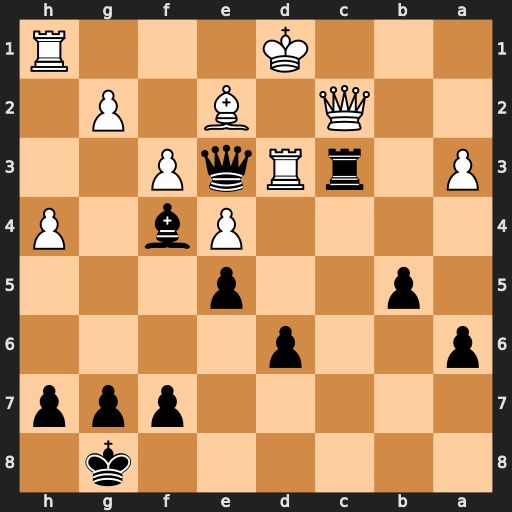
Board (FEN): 6k1/5ppp/p2p4/1p2p3/4Pb1P/P1rRqP2/2Q1B1P1/3K3R
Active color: b
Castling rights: -
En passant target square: -
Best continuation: Qc1+ Qxc1 Rxc1#